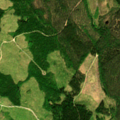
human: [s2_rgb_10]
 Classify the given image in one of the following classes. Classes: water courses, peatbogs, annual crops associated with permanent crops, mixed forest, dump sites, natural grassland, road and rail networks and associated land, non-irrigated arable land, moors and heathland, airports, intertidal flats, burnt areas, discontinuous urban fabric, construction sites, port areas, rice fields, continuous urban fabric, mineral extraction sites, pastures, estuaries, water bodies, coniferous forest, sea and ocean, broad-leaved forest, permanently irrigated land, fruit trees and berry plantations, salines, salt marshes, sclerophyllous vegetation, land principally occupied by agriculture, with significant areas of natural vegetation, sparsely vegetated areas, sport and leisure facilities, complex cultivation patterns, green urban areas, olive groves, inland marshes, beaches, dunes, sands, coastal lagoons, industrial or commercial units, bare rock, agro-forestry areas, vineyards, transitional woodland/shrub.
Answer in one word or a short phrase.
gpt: coniferous forest, mixed forest, transitional woodland/shrub